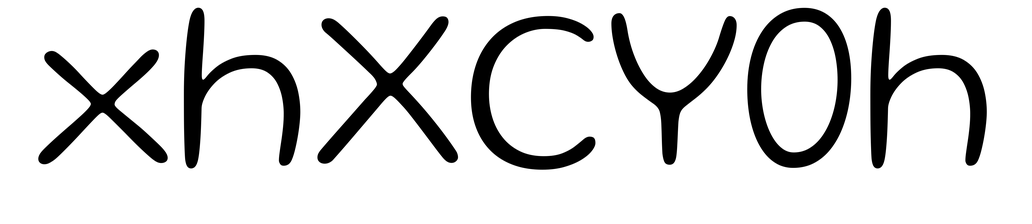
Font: Gluten_ExtraLight